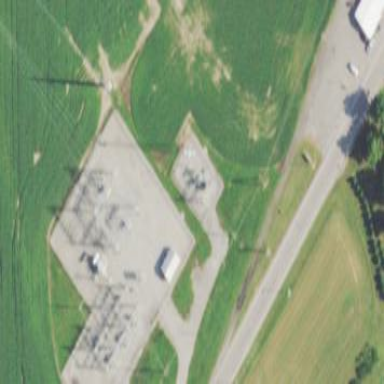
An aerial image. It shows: Outdoor distribution power substation.